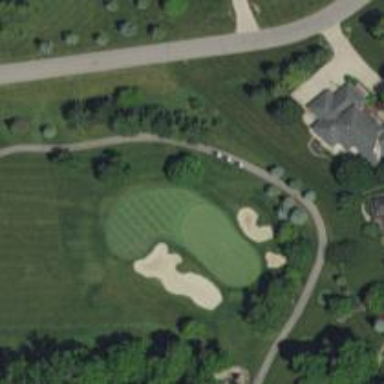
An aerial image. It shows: View of golf hole.